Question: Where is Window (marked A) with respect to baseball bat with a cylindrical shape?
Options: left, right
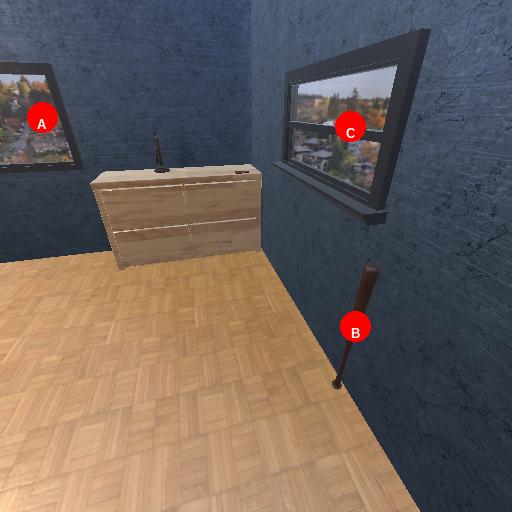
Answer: left